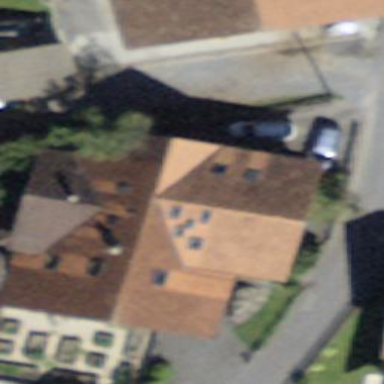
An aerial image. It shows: Residential building.